Interaction volume radius: 5 \u00c5
Interaction volume height: 10 \u00c5
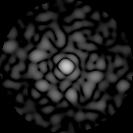
Disorder parameter: 0.9178